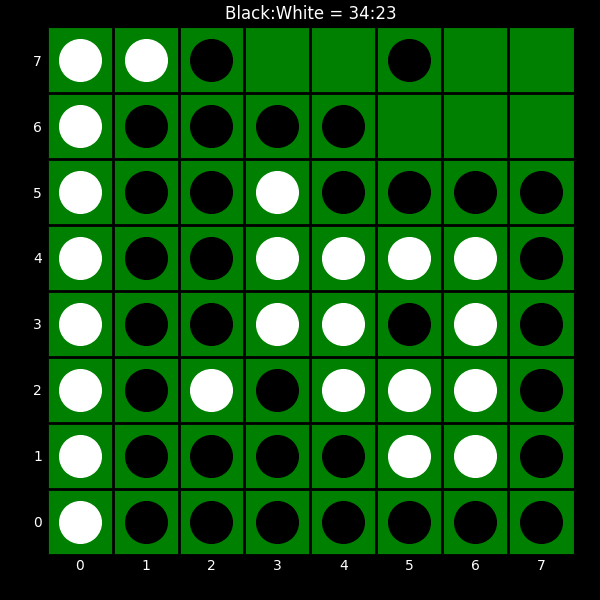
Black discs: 34
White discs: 23